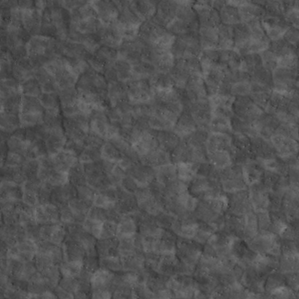
Label: non_frost